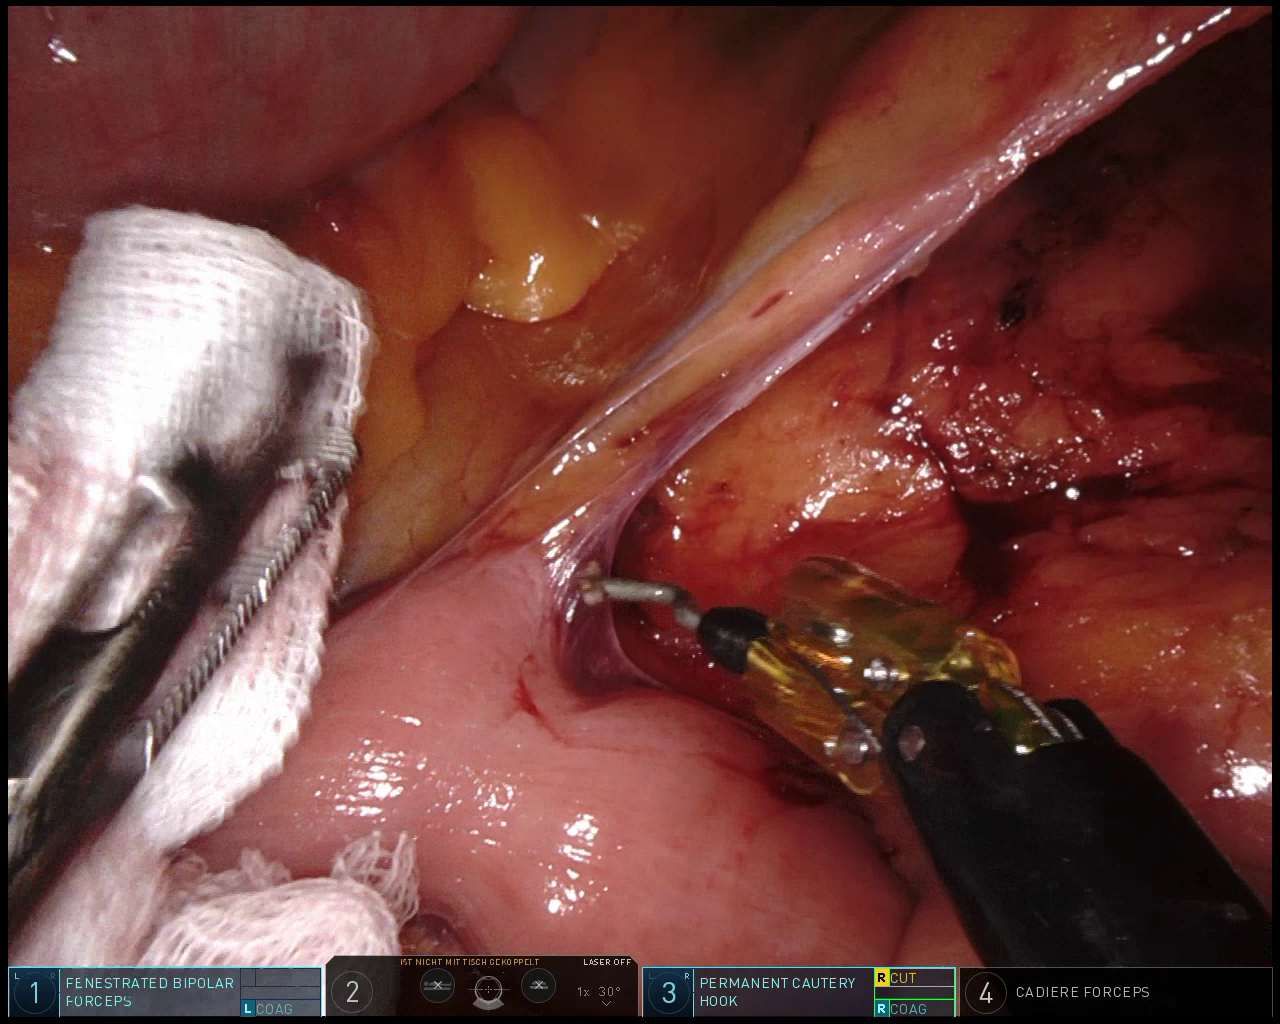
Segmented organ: intestinal_veins
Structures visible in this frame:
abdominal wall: no
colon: yes
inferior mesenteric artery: no
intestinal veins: yes
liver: no
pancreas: no
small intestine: yes
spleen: no
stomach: no
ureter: no
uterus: no
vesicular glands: no